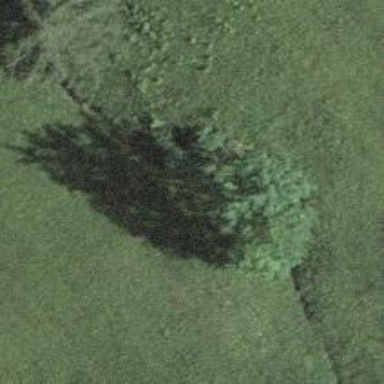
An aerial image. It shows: Beautiful tree in nature.